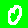
Digit: 0